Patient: sex M, age 32
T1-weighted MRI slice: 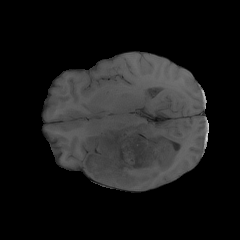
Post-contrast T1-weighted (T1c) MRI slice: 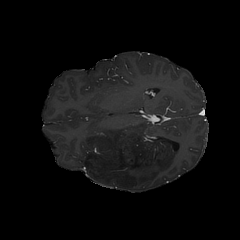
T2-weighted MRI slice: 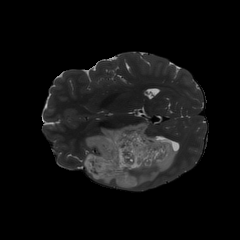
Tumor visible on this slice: yes
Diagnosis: Astrocytoma, IDH-mutant
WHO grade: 2